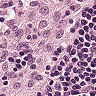
Metastatic tissue present: no